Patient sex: M
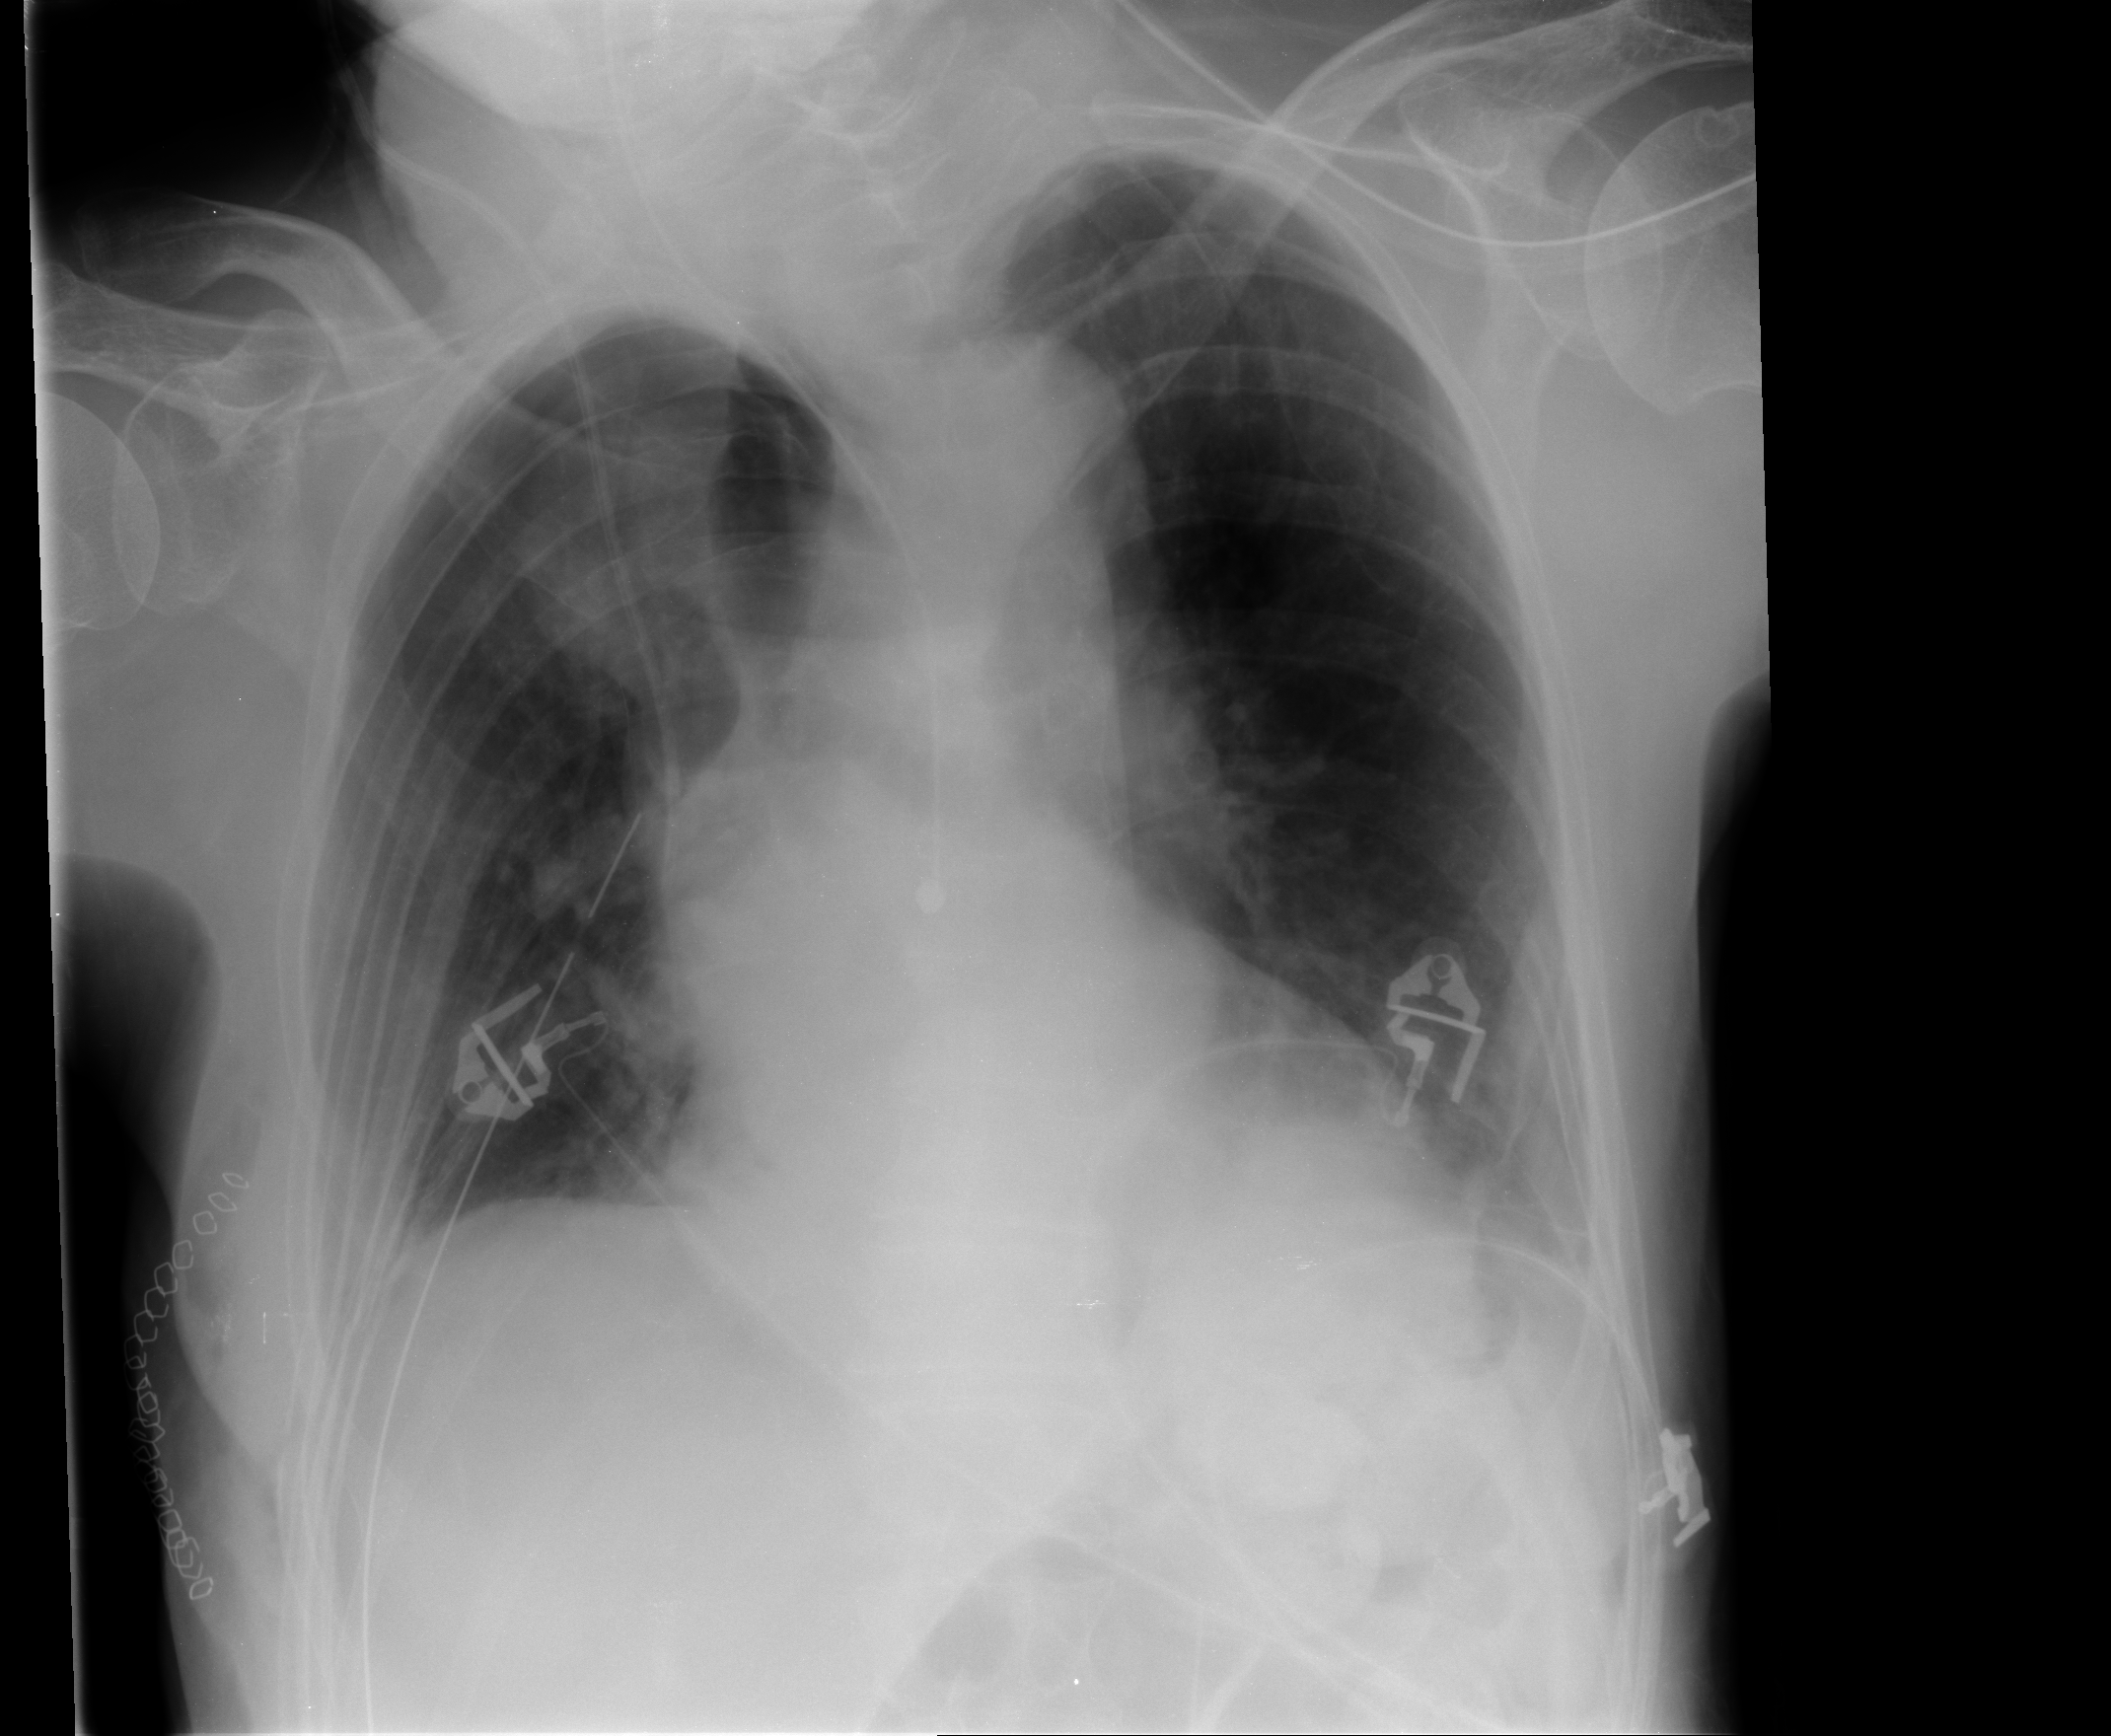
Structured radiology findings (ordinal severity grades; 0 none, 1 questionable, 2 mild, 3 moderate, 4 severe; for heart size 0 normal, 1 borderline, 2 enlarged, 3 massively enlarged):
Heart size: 1
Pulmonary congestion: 0
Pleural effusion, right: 0
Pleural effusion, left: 1
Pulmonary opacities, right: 0
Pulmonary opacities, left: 0
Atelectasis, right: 1
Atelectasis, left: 2